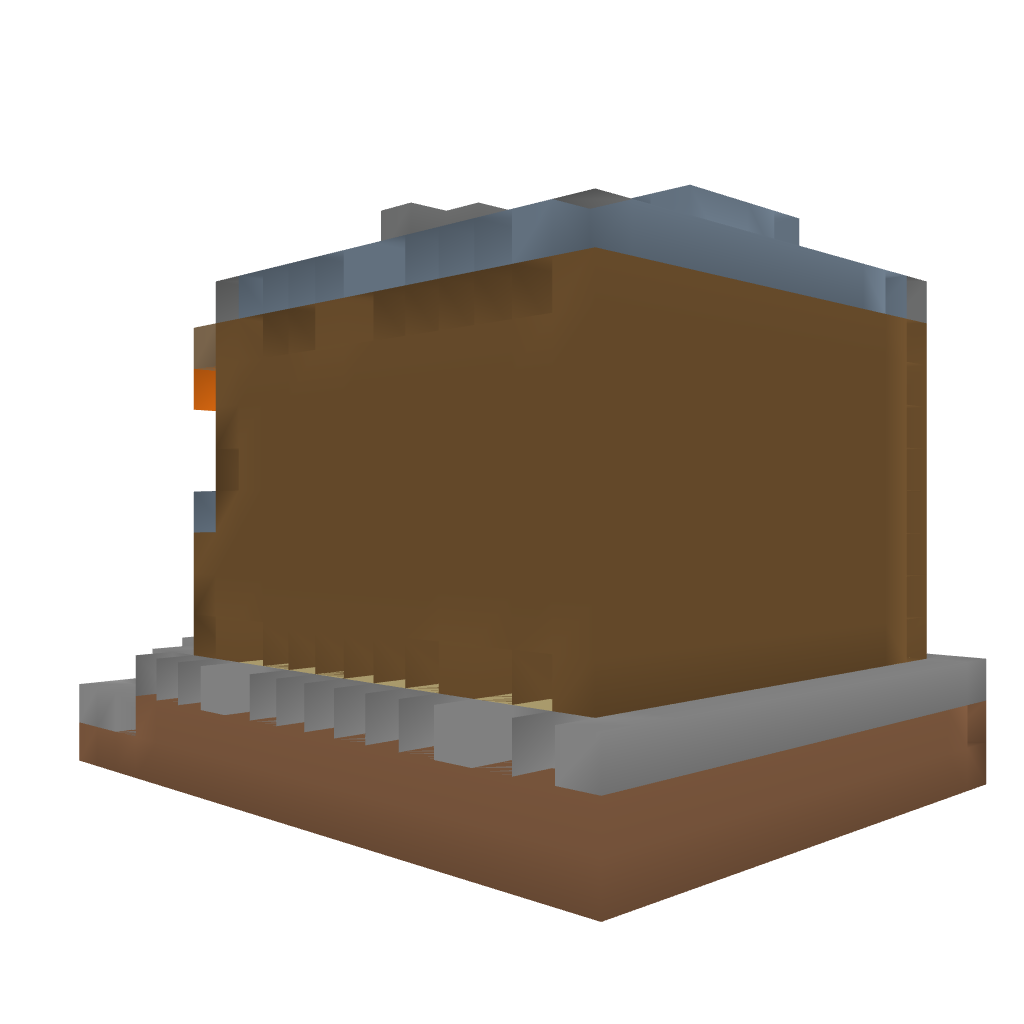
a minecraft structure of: Small Tavern